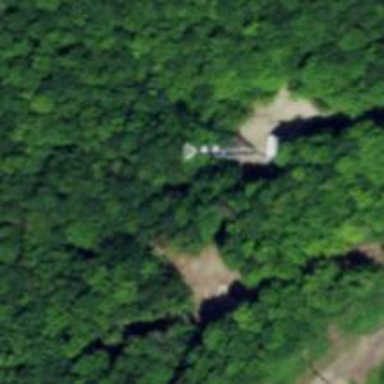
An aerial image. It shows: Communication mast tower.